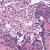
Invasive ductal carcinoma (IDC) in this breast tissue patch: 0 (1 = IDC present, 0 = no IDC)